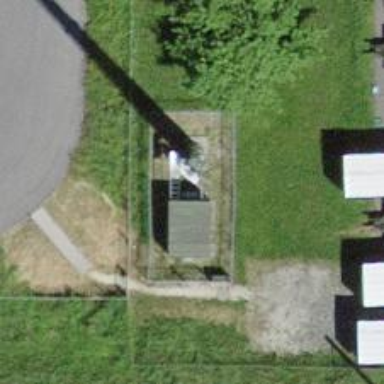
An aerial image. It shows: Antenna made by man.